Question: I want to create a button panel that provides game options to the player. This panel has to slide in and out of the canvas as shown in the figure below.

What approaches can I take to implement this. Can I use normal buttons?
Any examples would be appreciated.
Thanks
Pat
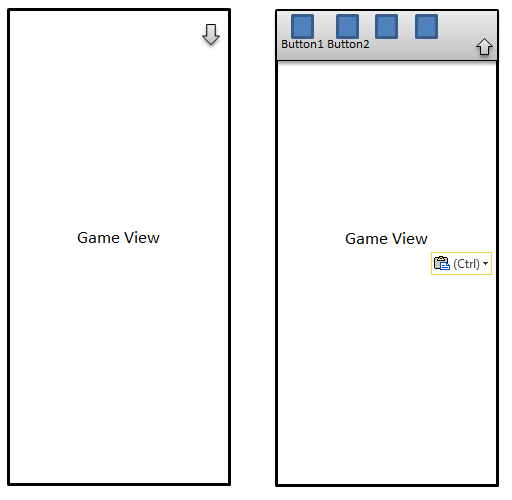
Answer: First of all yes you can use normal button for your slide in & out panel. Now, how to do it?
First of all create a separate layout xml file for you panel e.g. "".
Now use the tag in your game xml file and set it's and and set it's id to panel i.e.
'''
android:id="@+id/panel";
'''
Now create a folder named "" inside your projects folder. Here create two xml files slide_in.xml & slide_out.xml these xml flies will help you in getting the slide in & out effect. Code for these xml file is as follow
slide_in.xml:
'''
<?xml version="1.0" encoding="utf-8"?>
<translate xmlns:android="http://schemas.android.com/apk/res/android"
android:fromYDelta="-100%p"
android:toYDelta="0%p"
android:duration="3000"/>
'''
slide_out.xml:
'''
<?xml version="1.0" encoding="utf-8"?>
<translate xmlns:android="http://schemas.android.com/apk/res/android"
android:fromYDelta="0%p"
android:toYDelta="-100%p"
android:duration="3000"/>
'''
Now all the things required to build your slide in & out panel are ready.
IMPLEMENTATION:
NOTE: maintain a boolean variable to keep check of visibility state of the panel.
Create two Animation class object & and one View class object for the panel.xml which we included in the game xml file, then initialize them like this:
'''
Animation slideIn= AnimationUtils.loadAnimation(getApplicationContext(),
R.anim.slide_in);
Animation slideOut= AnimationUtils.loadAnimation(getApplicationContext(),
R.anim.slide_out);
View panel = findViewById(R.id.panel);
'''
Now when the user clicks on the button to show the slide in & out panel inside the onClickListener() method do something like this:
'''
if(isPanelVisible){
isPanelVisible = false;
panel.startAnimation(slideOut);
panel.setVisibility(View.Gone);
} else{
isPanelVisible = true;
panel.startAnimation(slideIn);
panel.setVisibility(View.Visible);
}
'''